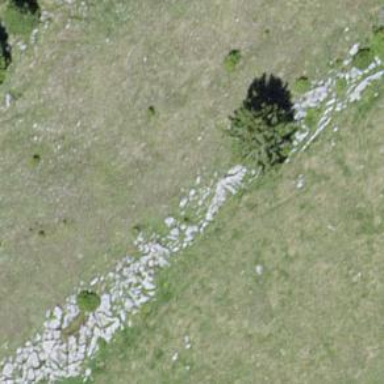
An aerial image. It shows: Needle-leaved tree in nature.